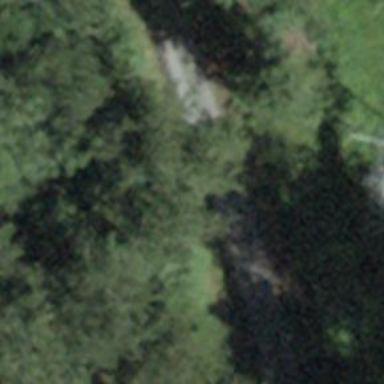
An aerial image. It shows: Bench.